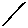
Label: line